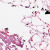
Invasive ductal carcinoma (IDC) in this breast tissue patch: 0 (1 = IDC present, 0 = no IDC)